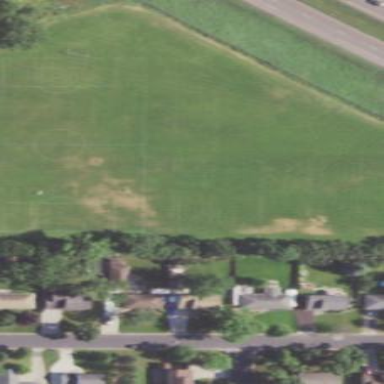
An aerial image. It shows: Soccer pitch for outdoor sports and leisure activities.